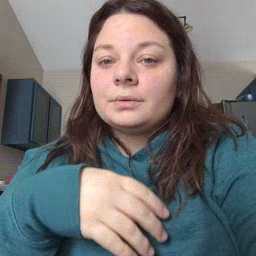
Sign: clown